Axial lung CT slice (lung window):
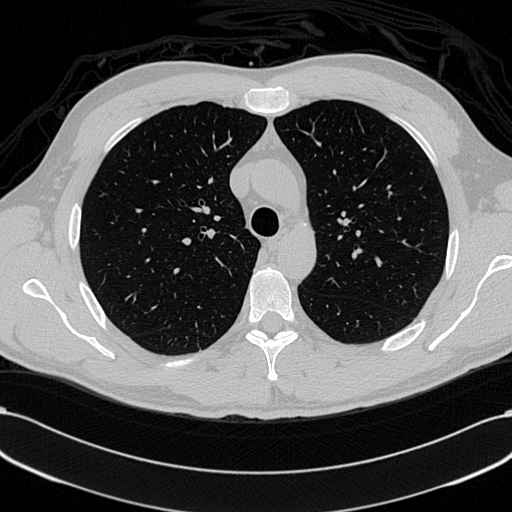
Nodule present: no